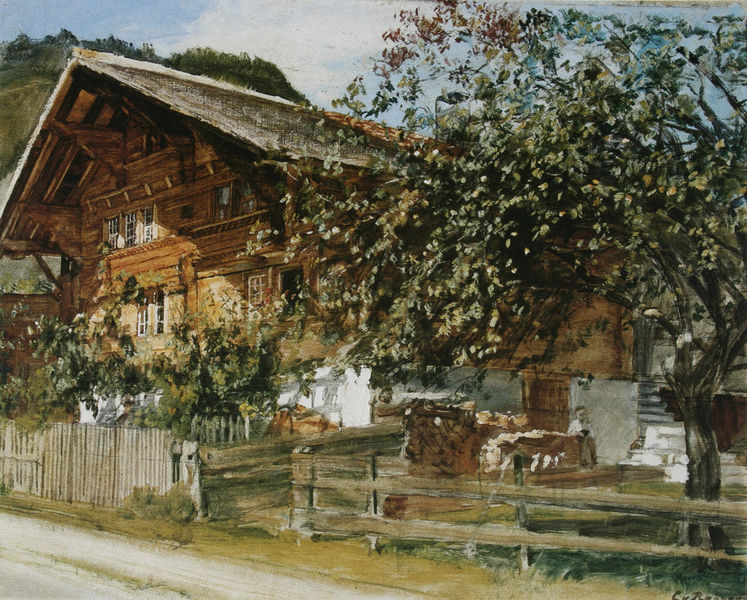
Titel: Bauernhaus in Wilderswil
Künstler: Clara von Rappard
Standort: Bern
Institution: Kunstmuseum
Schlagwörter: baum, berg, blau, blätter, gemälde, himmel, laub, weiß, wolken, bäume, grün, landschaft, ocker, äste, braun, fenster, frau, grau, hintergrund, holz, licht, orange, schwarz, strasse, tür, blüten, dach, gebäude, gras, haus, weg, wolke, zaun, beige, malerei, mensch, bild, signatur, öl, ast, feld, häuser, hügel, kühe, natur, weide, busch, büsche, gatter, gebüsch, hütte, pfad, sonne, land, blatt, wald, garten, balkon, sommer, ort, berge, gebirge, hang, dorf, giebel, farbe, bauernhof, gartenzaun, hof, latten, lattenzaun, zäune, idylle, holzzaun, ölgemälde, treppe, balken, stufen, bretter, frühling, bauer, bayern, alpen, schweiz, gehweg, österreich, holzstoß, biedermeier, bauernhaus, fachwerk, landwirtschaft, brennholz, holzscheite, gaube, holzvertäfelung, stäucher, vordach, obstbaum, stockwerke, wohnen, holzhaus, latte, bretterzaun, braun grün, obstgarten, satteldach, dachgiebel, unterbau, vorgarten, steinwand, voralpenland, landwirt, schwarzwald, holzstapel, holzscheit, scheit, baumblüte, blockbau, frühlingshaft, landidylle, stappel, bl, uten, holzstösse, baum gerün, spuern